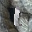
Label: 1